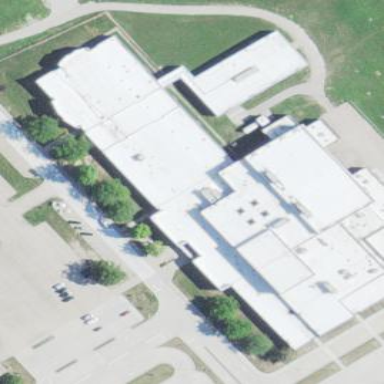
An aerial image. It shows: School building.